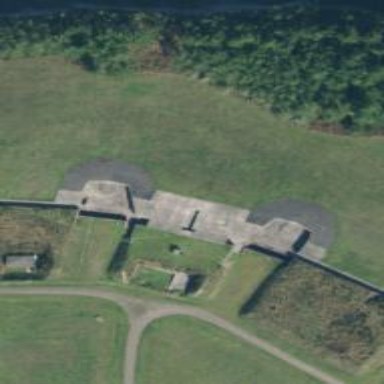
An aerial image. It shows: Historic fort building.